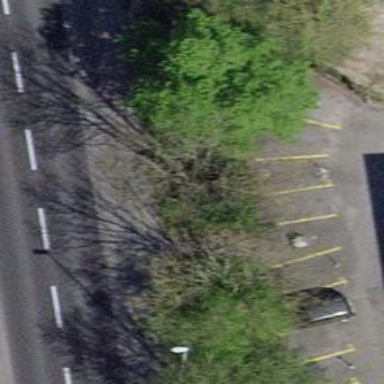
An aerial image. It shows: Road with steps.